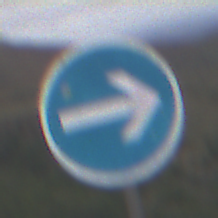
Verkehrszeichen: VorgeschriebeneFahrtrichtungHierRechts
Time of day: Midday
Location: Outdoor (Nature)
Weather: Overcast
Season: NotSpecified
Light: Natural